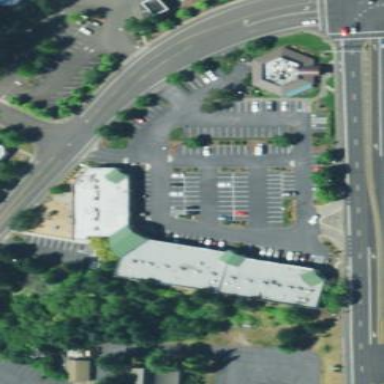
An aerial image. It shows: Retail area.